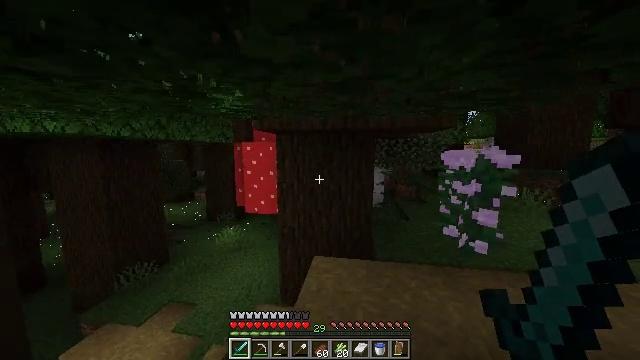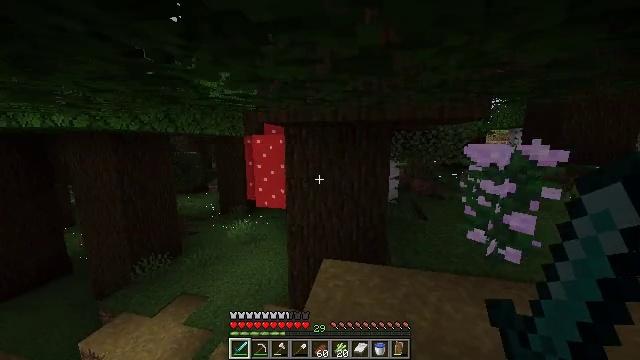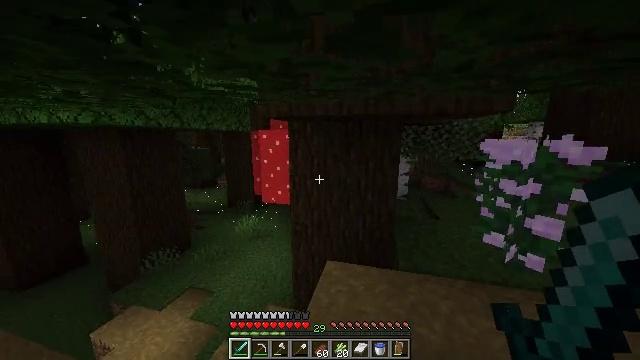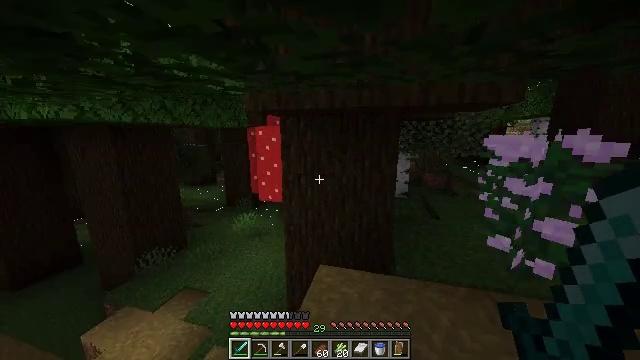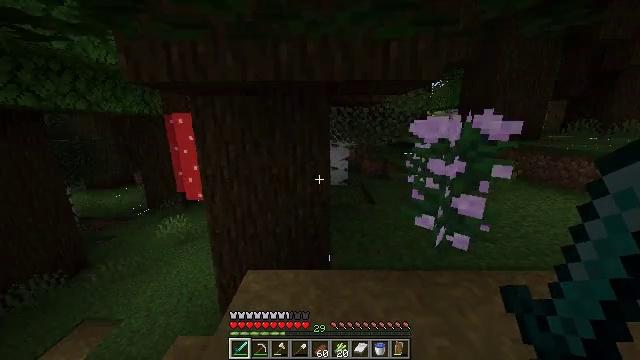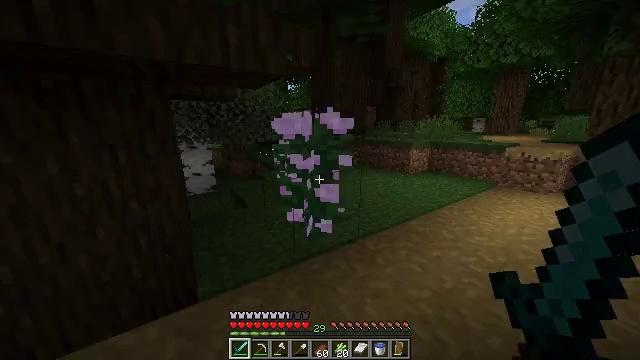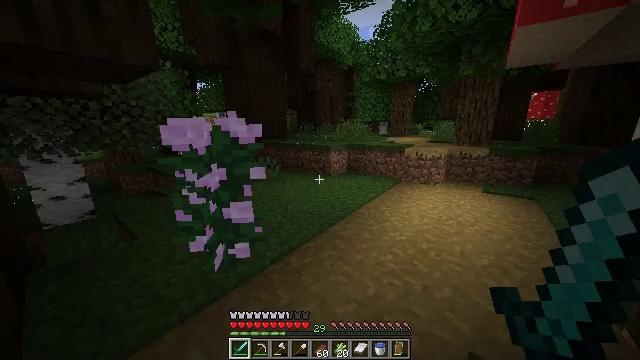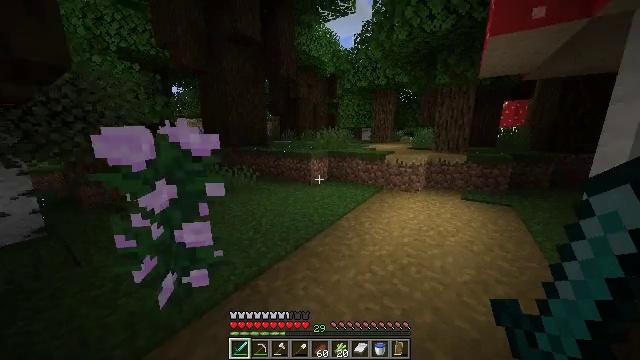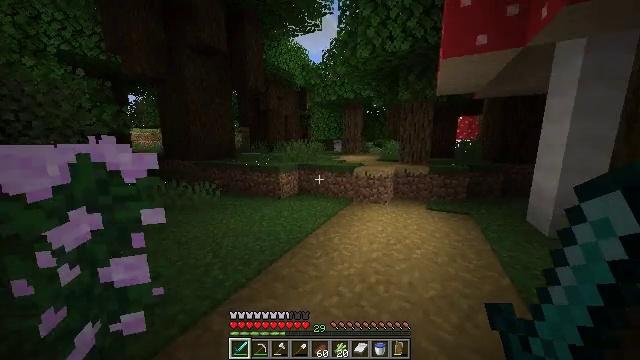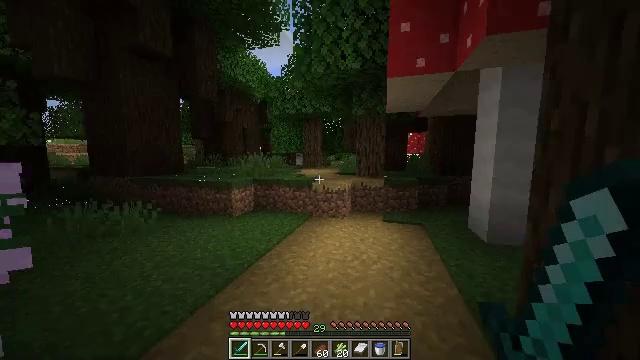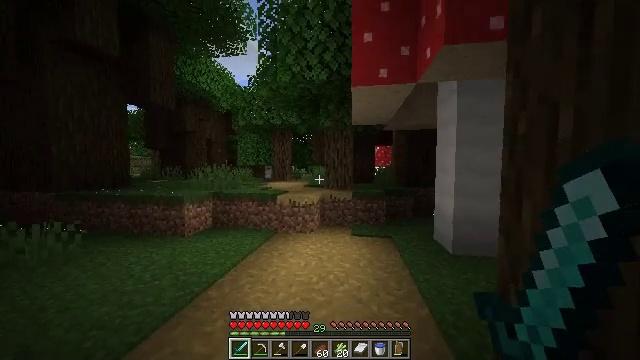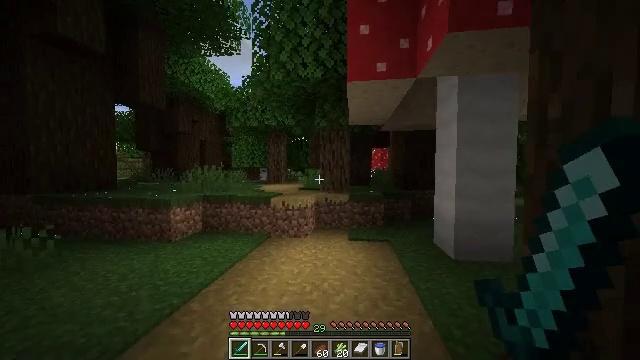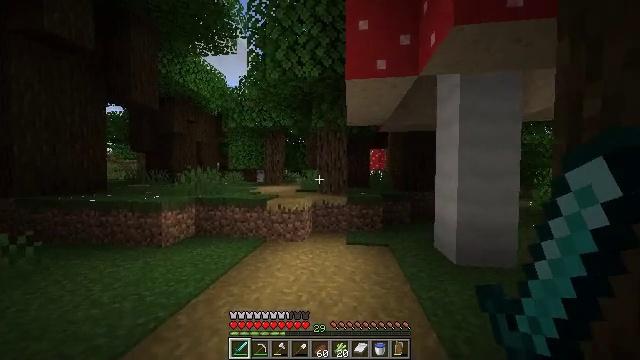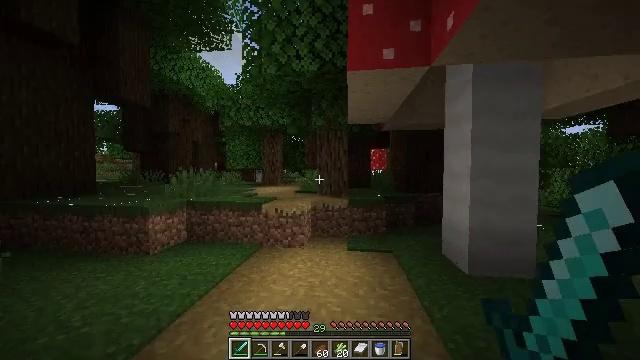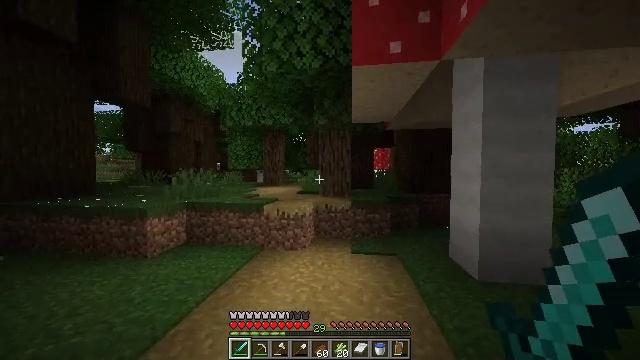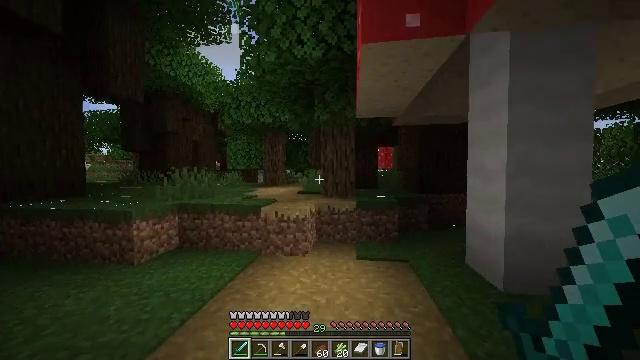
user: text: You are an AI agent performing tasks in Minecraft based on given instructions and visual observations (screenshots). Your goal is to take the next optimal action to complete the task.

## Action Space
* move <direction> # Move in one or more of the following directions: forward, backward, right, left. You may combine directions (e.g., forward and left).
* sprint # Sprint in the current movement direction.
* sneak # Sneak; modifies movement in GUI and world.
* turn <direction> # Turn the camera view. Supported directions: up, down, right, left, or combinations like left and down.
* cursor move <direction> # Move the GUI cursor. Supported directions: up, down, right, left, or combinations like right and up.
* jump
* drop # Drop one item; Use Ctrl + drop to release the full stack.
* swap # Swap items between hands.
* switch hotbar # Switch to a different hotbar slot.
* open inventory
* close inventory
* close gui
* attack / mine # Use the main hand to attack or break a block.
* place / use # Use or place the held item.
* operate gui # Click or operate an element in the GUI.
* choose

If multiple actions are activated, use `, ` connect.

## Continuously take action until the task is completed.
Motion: motion action
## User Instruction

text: Collect a cornflower for blue dye.
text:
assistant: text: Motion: move forward and move right, sprint, turn left and down
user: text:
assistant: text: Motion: move forward and move right, sprint, turn left and down
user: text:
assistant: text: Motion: move forward and move right, sprint
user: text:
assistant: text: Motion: move forward and move right, sprint, turn right and down
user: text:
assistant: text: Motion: move forward and move right, sprint, turn right
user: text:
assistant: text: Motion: move forward and move right, sprint, turn right
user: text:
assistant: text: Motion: move forward and move right, sprint, turn right and up
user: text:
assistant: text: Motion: move forward and move right, sprint, turn right and up
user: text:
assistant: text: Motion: move forward and move right, sprint, turn right and up
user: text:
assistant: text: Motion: move forward, sprint, turn right and up
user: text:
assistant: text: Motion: move forward, sprint
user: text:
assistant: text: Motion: move forward, sprint
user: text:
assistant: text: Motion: move forward, sprint
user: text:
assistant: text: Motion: move forward, sprint
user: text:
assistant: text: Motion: move forward, sprint
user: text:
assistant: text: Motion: move forward, sprint, turn left
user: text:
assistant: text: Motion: move forward, sprint, turn left
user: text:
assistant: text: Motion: move forward, sprint, turn left and down
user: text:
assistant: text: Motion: move forward and move right, sprint, turn left and down
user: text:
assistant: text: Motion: move forward and move right, sprint, turn left and down
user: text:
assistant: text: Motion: move forward and move right, sprint, turn left
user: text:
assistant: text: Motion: move forward and move right, sprint, turn left
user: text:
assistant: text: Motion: move forward and move right, sprint, turn left
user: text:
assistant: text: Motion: move forward, sprint, turn left
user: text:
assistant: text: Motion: move forward, sprint
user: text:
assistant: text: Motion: move forward, sprint
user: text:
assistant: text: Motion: move forward and move right, sprint
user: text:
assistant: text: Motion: move forward and move right, sprint, jump
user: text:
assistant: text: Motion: move forward and move right, sprint, jump
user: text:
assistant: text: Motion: move forward and move right, sprint, jump